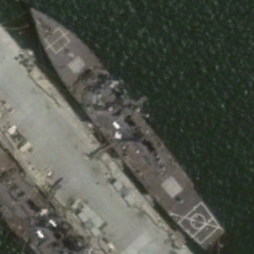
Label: destroyer